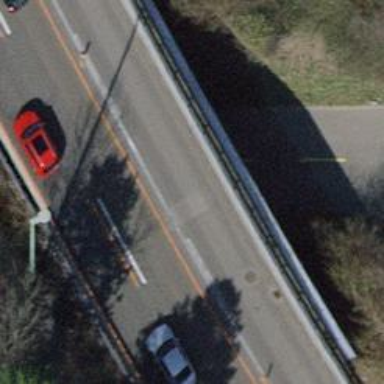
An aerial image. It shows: Unclassified road with asphalt surface leading through tunnel.